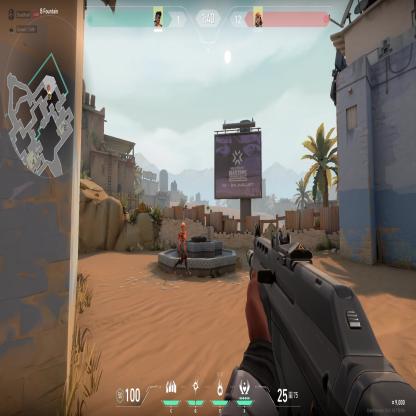
Label: enemy